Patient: sex F, age 64
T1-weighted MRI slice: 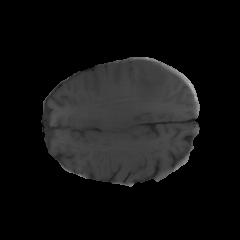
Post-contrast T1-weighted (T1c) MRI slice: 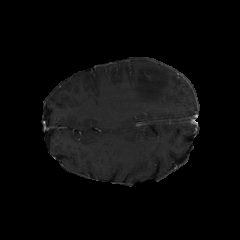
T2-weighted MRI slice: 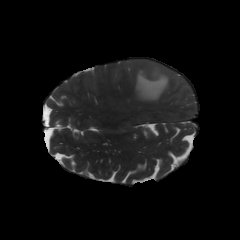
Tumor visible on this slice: yes
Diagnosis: Glioblastoma, IDH-wildtype
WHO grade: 4